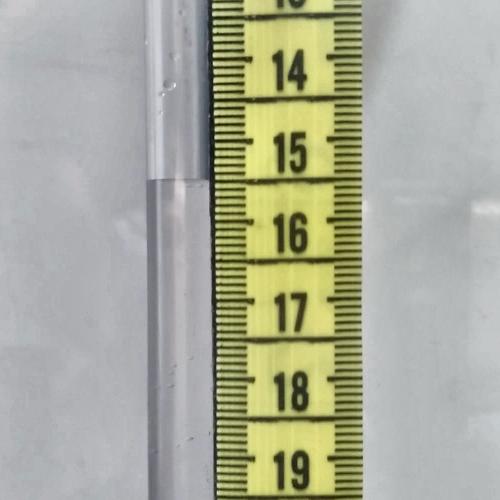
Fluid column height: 15.5 cm